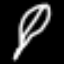
Label: leaf